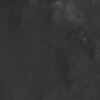
Label: not_dusty